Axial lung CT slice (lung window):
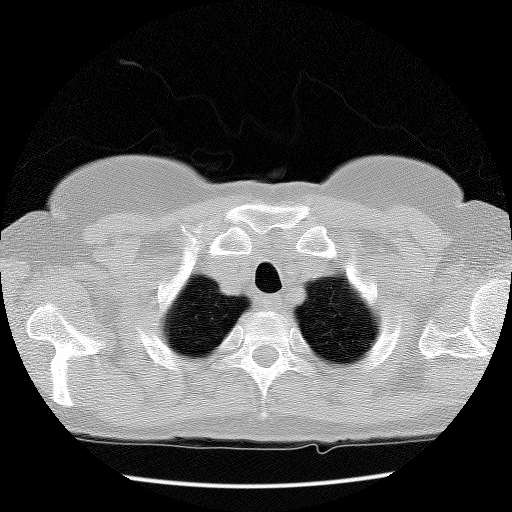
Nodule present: no